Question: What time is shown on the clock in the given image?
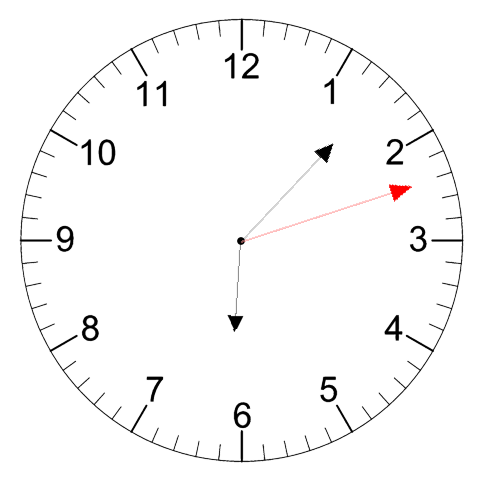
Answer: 06:07:12